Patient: sex F, age 57
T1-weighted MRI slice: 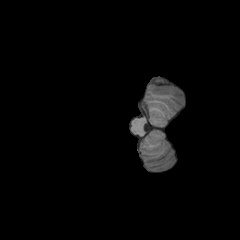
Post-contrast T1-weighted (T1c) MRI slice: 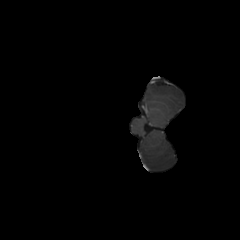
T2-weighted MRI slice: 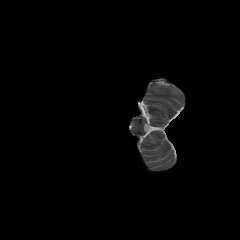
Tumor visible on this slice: no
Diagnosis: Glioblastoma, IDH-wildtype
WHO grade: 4